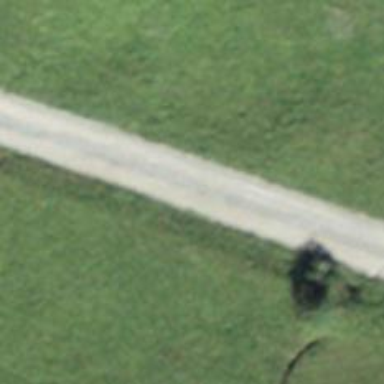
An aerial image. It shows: Unclassified road with compacted surface.